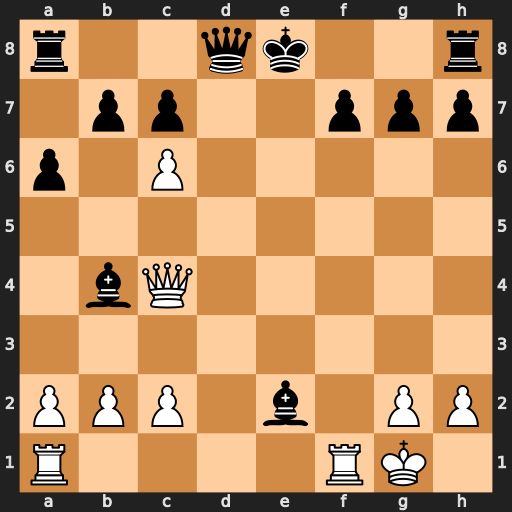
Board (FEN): r2qk2r/1pp2ppp/p1P5/8/1bQ5/8/PPP1b1PP/R4RK1
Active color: w
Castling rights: kq
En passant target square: -
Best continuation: Qxf7#